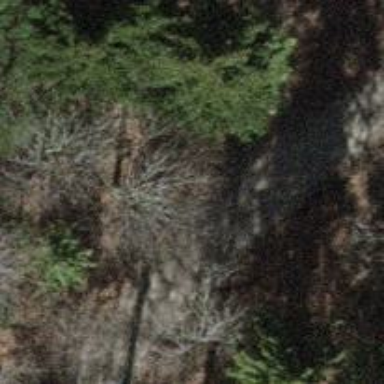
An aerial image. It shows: Track road with grade3 tracktype.